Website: home-depot
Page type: cart
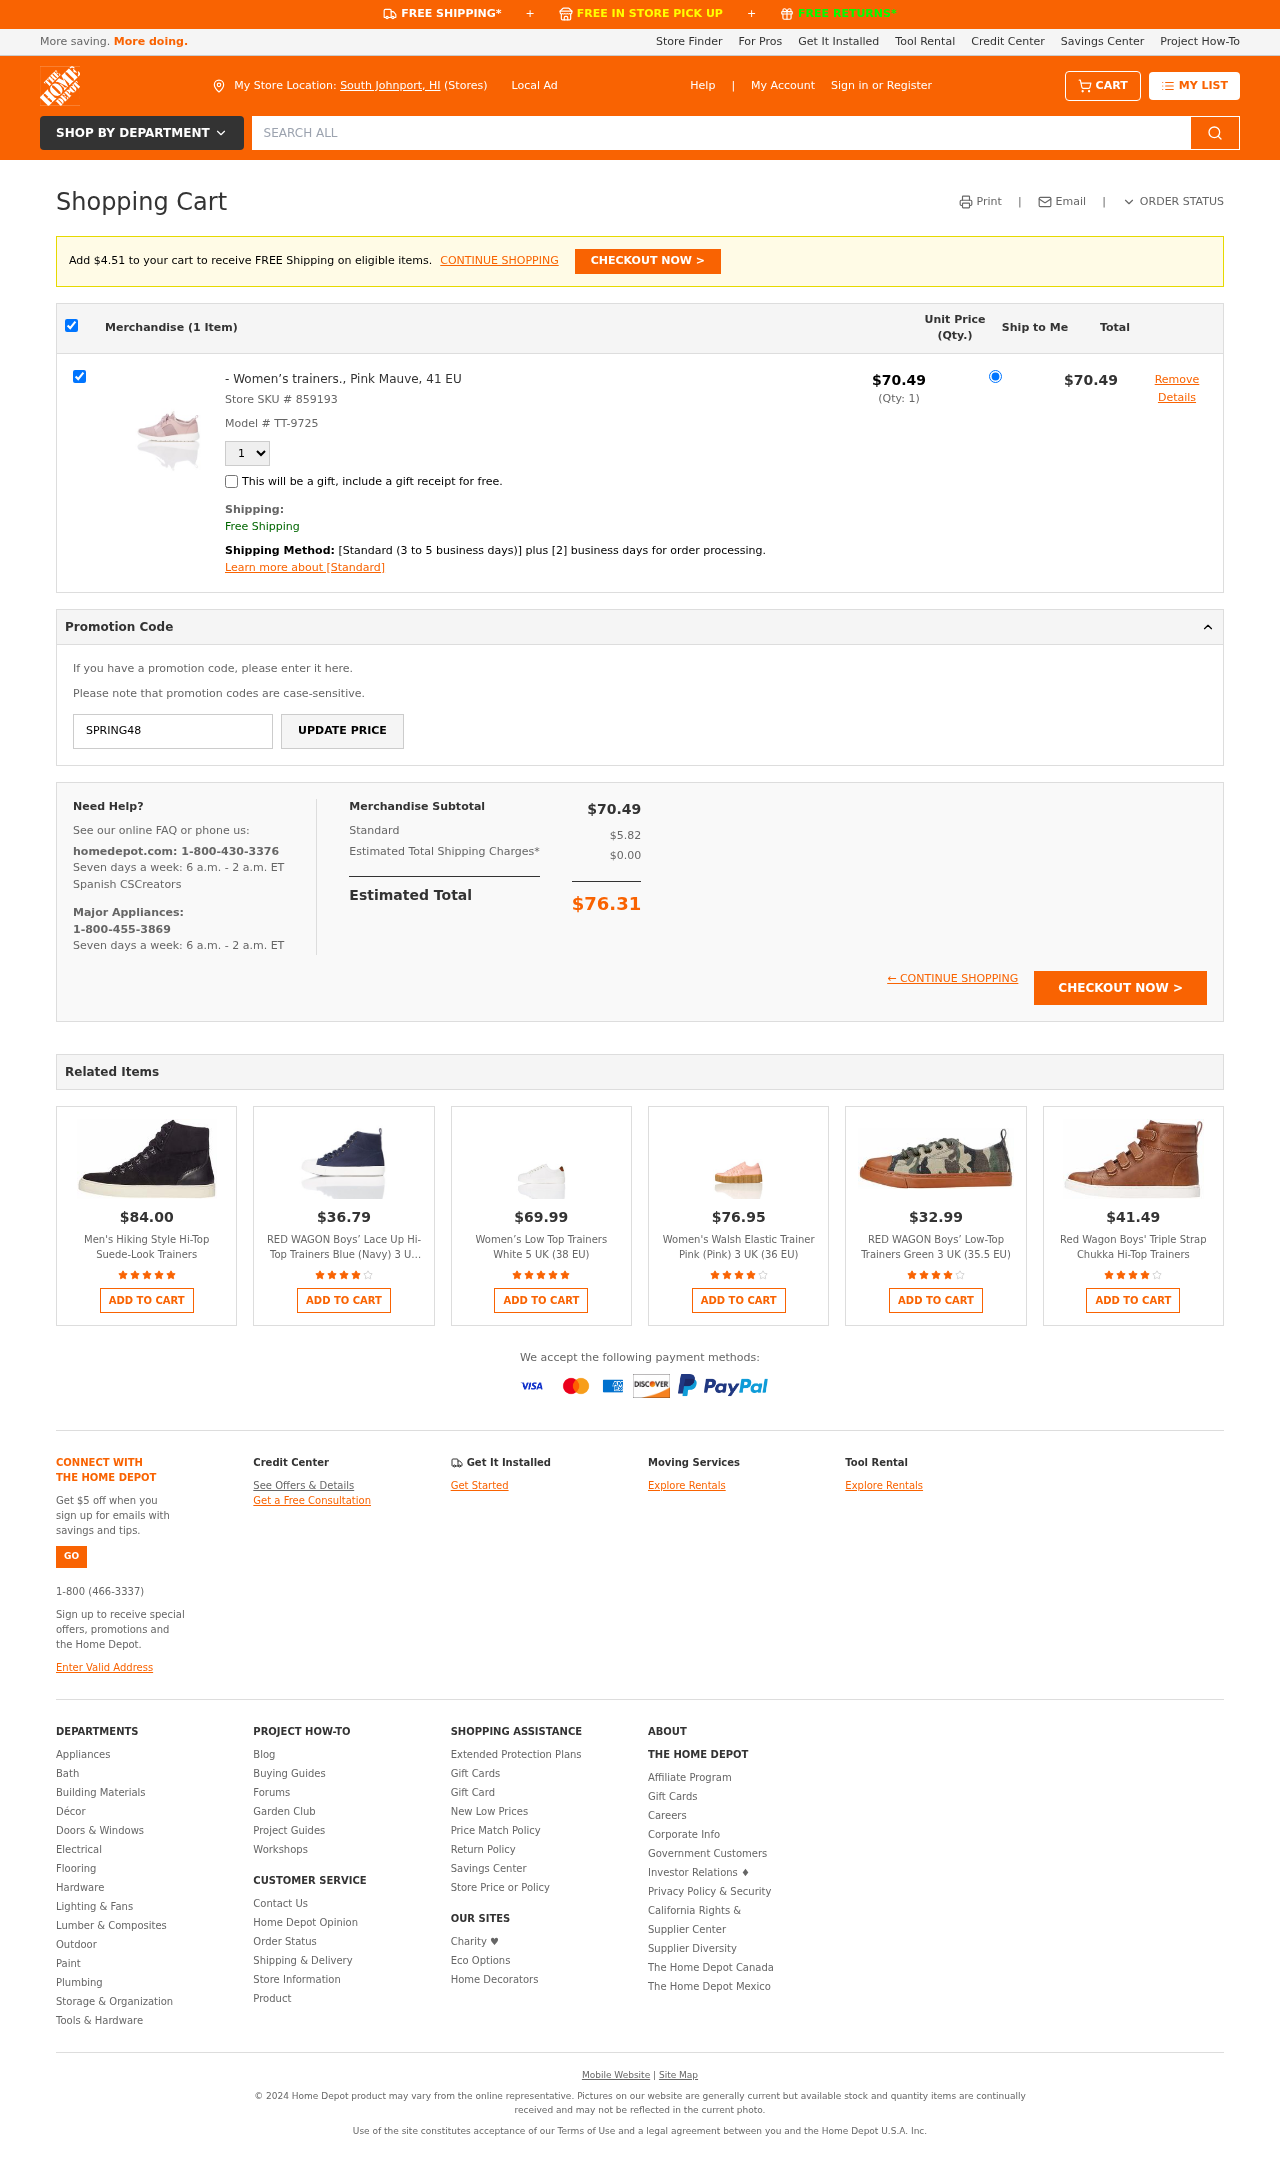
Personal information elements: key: PII_CITY_STATE
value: South Johnport, HI
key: PII_PROMO_CODE
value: SPRING48
Product elements: key: PRODUCT1_NAME
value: - Women’s trainers., Pink Mauve, 41 EU
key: PRODUCT1_PRICE
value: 70.49
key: PRODUCT1_QUANTITY
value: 1
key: PRODUCT2_NAME
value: Men's Hiking Style Hi-Top Suede-Look Trainers
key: PRODUCT2_PRICE
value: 84
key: PRODUCT2_RATING
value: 4.5
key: PRODUCT3_NAME
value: RED WAGON Boys’ Lace Up Hi-Top Trainers Blue (Navy) 3 UK (35.5 EU)
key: PRODUCT3_PRICE
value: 36.79
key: PRODUCT3_RATING
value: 3.5
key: PRODUCT4_NAME
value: Women’s Low Top Trainers White 5 UK (38 EU)
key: PRODUCT4_PRICE
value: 69.99
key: PRODUCT4_RATING
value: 4.7
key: PRODUCT5_NAME
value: Women's Walsh Elastic Trainer Pink (Pink) 3 UK (36 EU)
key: PRODUCT5_PRICE
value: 76.95
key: PRODUCT5_RATING
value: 3.8
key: PRODUCT6_NAME
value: RED WAGON Boys’ Low-Top Trainers Green 3 UK (35.5 EU)
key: PRODUCT6_PRICE
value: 32.99
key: PRODUCT6_RATING
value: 4.4
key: PRODUCT7_NAME
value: Red Wagon Boys' Triple Strap Chukka Hi-Top Trainers
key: PRODUCT7_PRICE
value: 41.49
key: PRODUCT7_RATING
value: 3.8
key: PRODUCT1_SKU
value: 859193
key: PRODUCT1_MODEL
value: TT-9725
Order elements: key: AMOUNT_TO_FREE_SHIPPING
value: $4.51
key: ORDER_NUM_ITEMS
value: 1
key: ORDER_SUBTOTAL
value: $70.49
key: ORDER_TAX
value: $5.82
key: ORDER_SHIPPING_COST
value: $0.00
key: ORDER_TOTAL
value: $76.31
Search elements: key: HEADER_SEARCH
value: SEARCH ALL